Question: vs strange behavior ...

Hi, All!
Could anyone explain me, how could it be?
Thanks,
Alex.
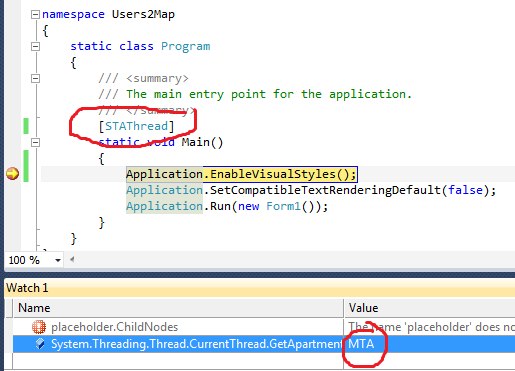
Answer: I still find the linked answer a bit hard to take, especially because the OP acknowledged that he did in fact have a DLL with the same name as the EXE. I also can't repro it.
However, there's credibility to the explanation, I noticed that Fusion does something weird when it is asked to search for an assembly. You can see this at work with Fuslogvw.exe, enable the "Log all binds" option. Odd thing is, it searches for a DLL and an EXE when asked to load an assembly. Here's a snippet from a log entry for a test console application:
'''
LOG: Attempting download of new URL file:///C:/projects/ConsoleApplication3/bin/Debug/ConsoleApplication3.DLL.
LOG: Attempting download of new URL file:///C:/projects/ConsoleApplication3/bin/Debug/ConsoleApplication3/ConsoleApplication3.DLL.
LOG: Attempting download of new URL file:///C:/projects/ConsoleApplication3/bin/Debug/ConsoleApplication3.EXE.
LOG: Assembly download was successful. Attempting setup of file: C:\projects\ConsoleApplication3in\Debug\ConsoleApplication3.exe
LOG: Entering run-from-source setup phase.
'''
Scroll to the right to see how it first looks for a DLL. And how it looked in a subdirectory with the same name as the assembly. Strange and plenty of potential for DLL Hell here. With the failure mode that the CLR probes the wrong assembly for the [STAThread] attribute somehow. Also explains the strange "Closed as external" dismissal of the Connect feedback article, Fusion is owned by the Windows group at Microsoft, not DevDiv.
Anyhoo, indications are that simply renaming the output file will fix your problem. Project + Properties, Build tab, Output path setting.